Question: The picture shows the balloon popping problem. You need to pop all the balloons in a certain order. The reward for a popped balloon is the product of itself and the values on the left and right balloons. If there is no balloon on the left or right, multiply the value of the balloon on the left or right by 1. You need only find the total maximum reward. Give me the number.
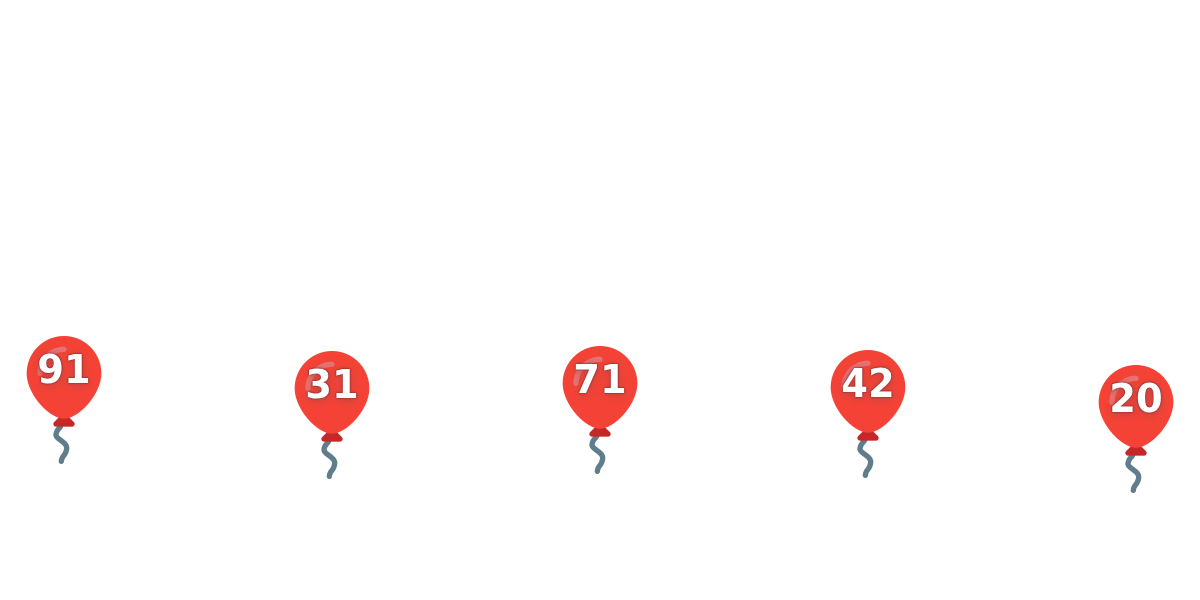
Answer: 550004